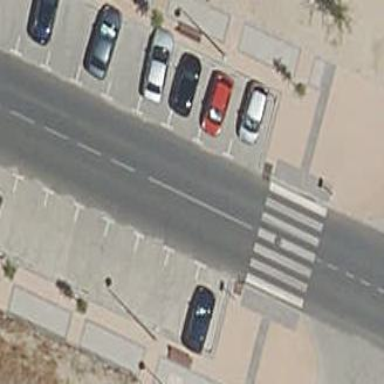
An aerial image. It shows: Parking area with surface.